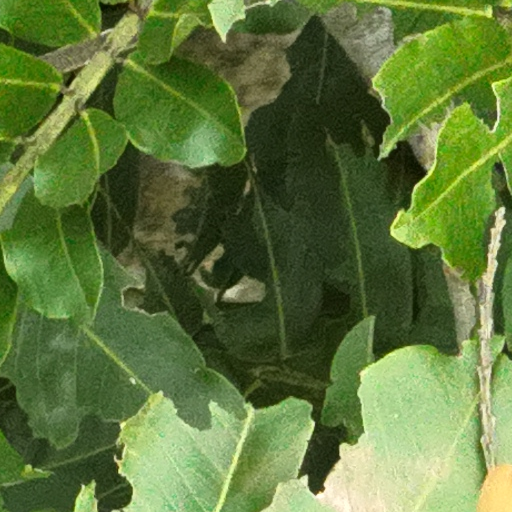
Species: Dipteryx oleifera
GBIF accepted scientific name: Dipteryx oleifera
Crown area (m\u00b2): 538.567